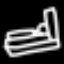
Label: bed